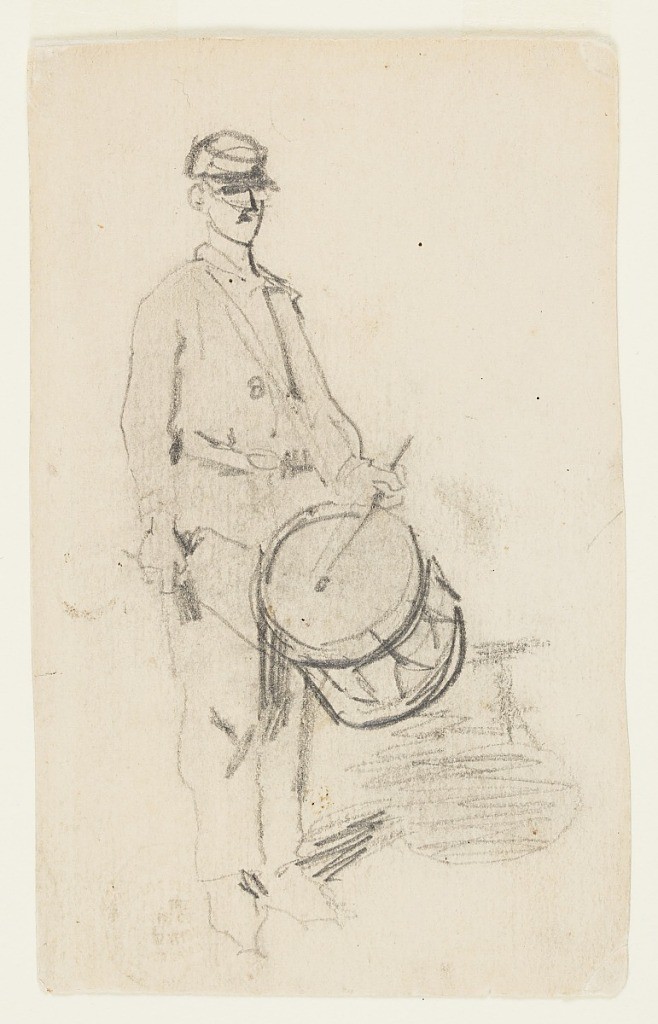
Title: Drummer
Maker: Winslow Homer, American, 1836–1910
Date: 1862
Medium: Graphite on paper
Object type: Drawing
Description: Recto: Vertical view of a drummer seen from the front, beating his drum.

Verso: Vertical view of a drummer seen from the side, carrying his drum on his back.